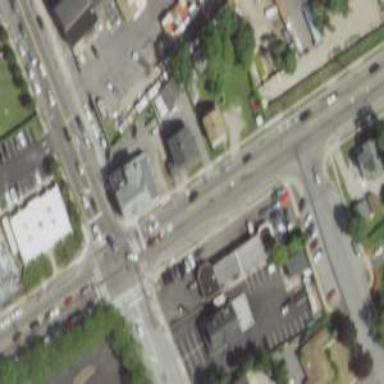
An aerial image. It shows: Marked road crossing.